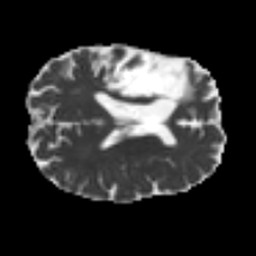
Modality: MD
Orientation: axial
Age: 56
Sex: male
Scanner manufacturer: siemens
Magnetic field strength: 3 T
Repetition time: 4.987 s
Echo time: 0.0792 s